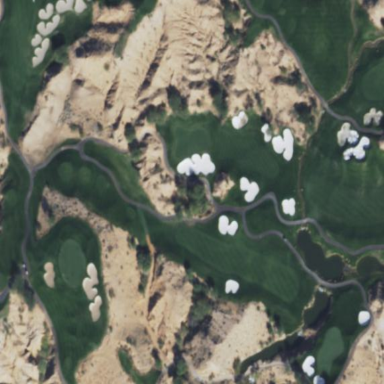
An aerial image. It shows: Rough area on grassy golf course.